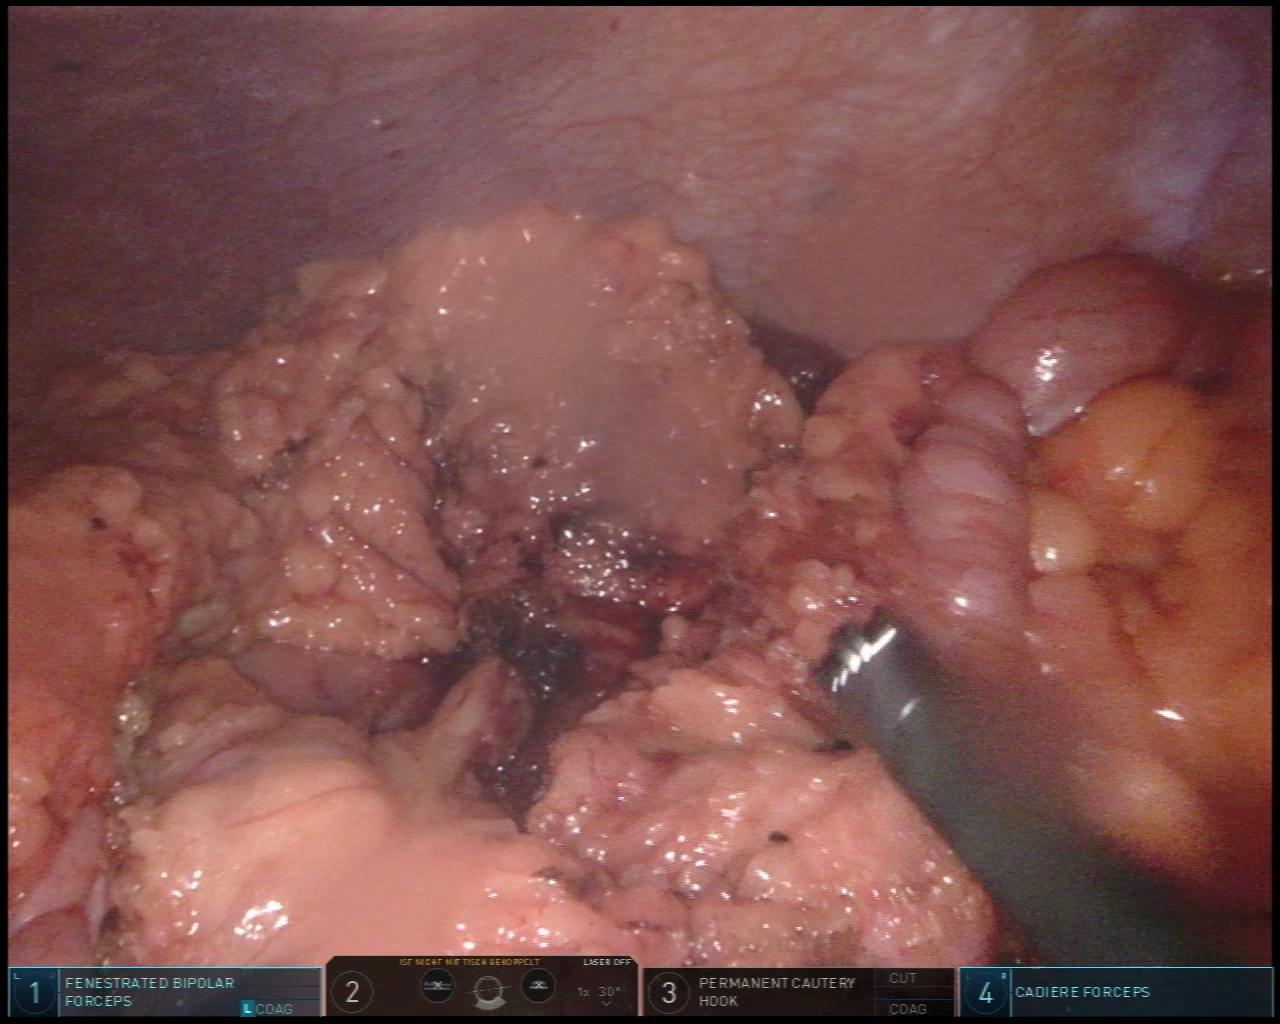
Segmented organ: stomach
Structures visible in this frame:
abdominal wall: yes
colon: yes
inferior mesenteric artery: no
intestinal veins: no
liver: no
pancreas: no
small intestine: no
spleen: yes
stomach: yes
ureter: no
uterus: no
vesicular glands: no